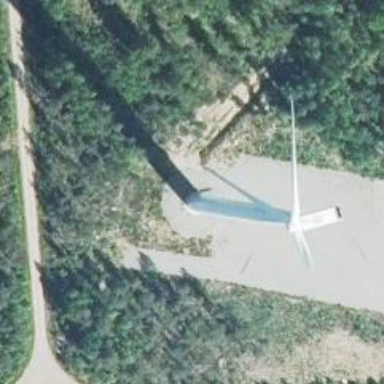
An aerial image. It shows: Wind turbine generating power.